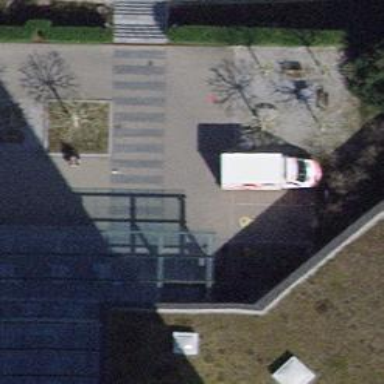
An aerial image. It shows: Path made of paving stones.